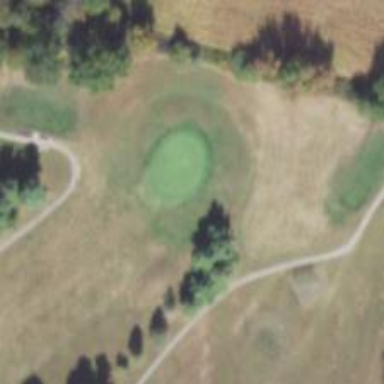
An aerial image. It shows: Golf hole.